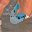
Label: 6